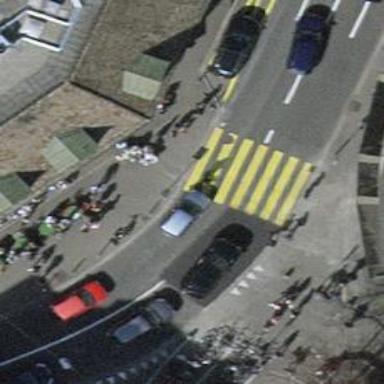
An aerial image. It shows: Kerb barrier.